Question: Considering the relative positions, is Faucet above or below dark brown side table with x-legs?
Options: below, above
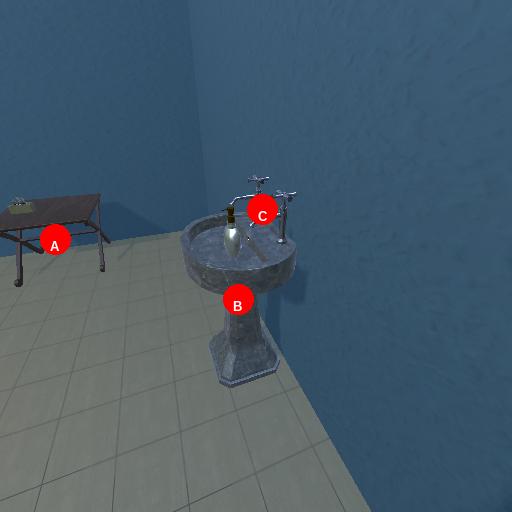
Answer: below